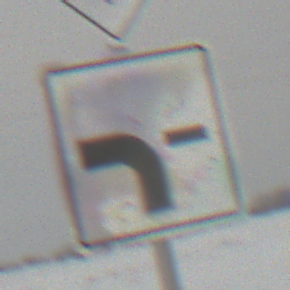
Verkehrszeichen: VerlaufVorfahrtsstrasse6
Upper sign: Vorfahrtsstrasse
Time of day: MorningAfternoon
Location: Outdoor (Nature)
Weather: Overcast
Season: Winter
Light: Natural